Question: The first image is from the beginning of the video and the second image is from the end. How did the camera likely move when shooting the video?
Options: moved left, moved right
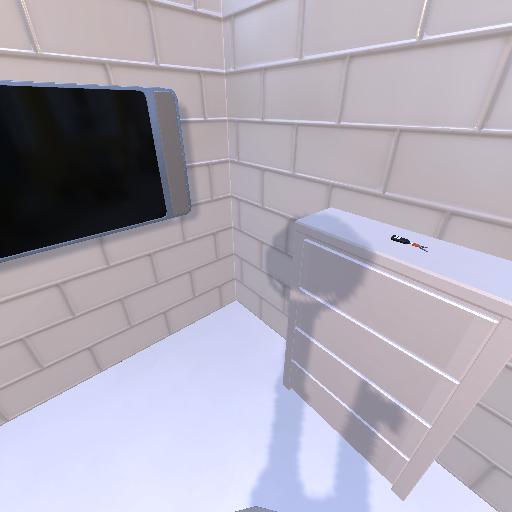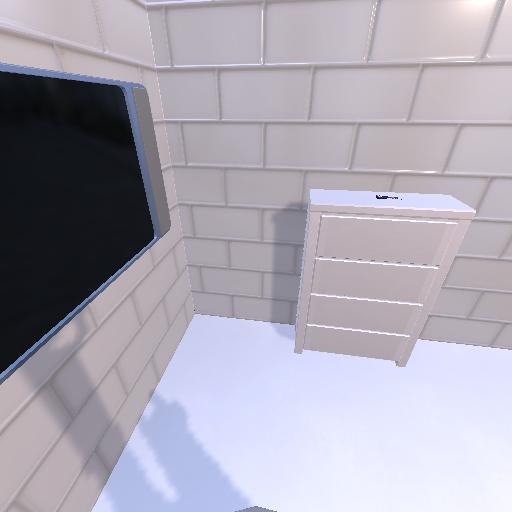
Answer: moved left